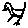
Label: bird